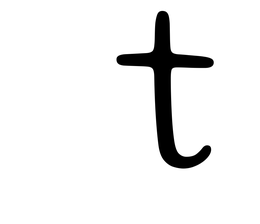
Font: Gluten_ExtraLight